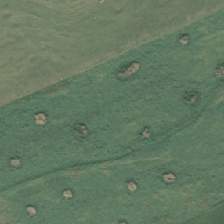
Land cover: high_producing_grassland